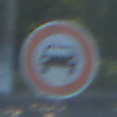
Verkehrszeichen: VerbotKraftwagen
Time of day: MorningAfternoon
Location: Outdoor (Urban)
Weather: Clear
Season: NotSpecified
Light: Natural